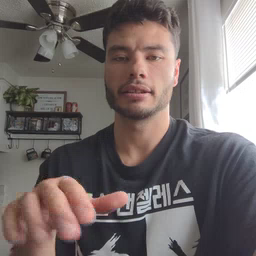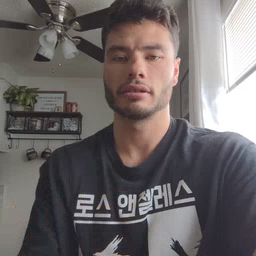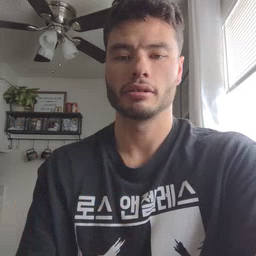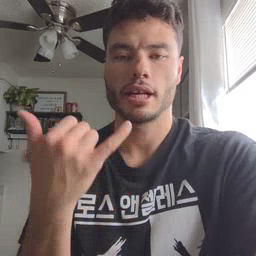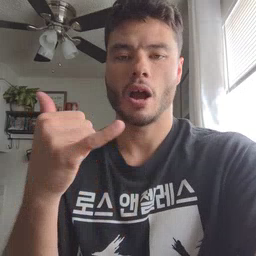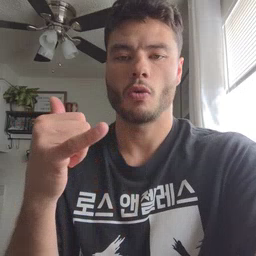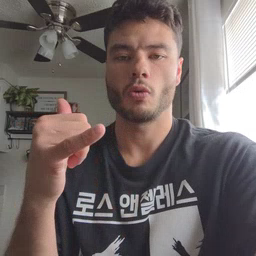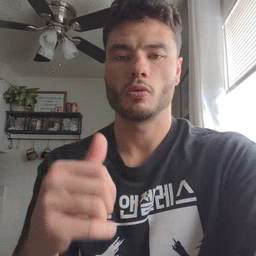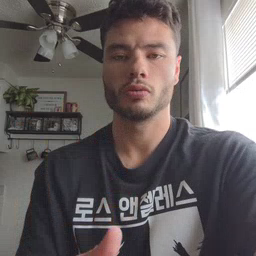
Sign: yellow